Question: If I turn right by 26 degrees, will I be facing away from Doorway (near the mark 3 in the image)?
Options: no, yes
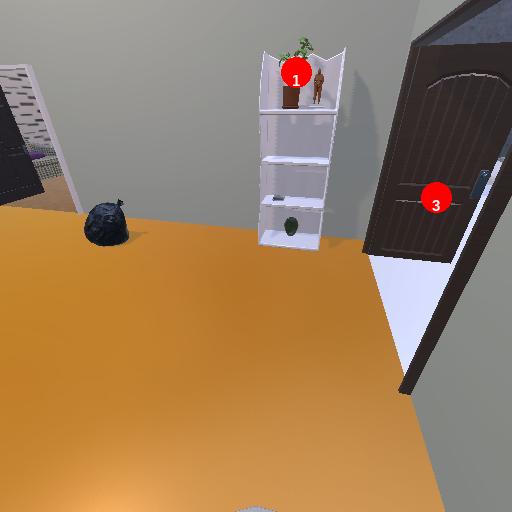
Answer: no